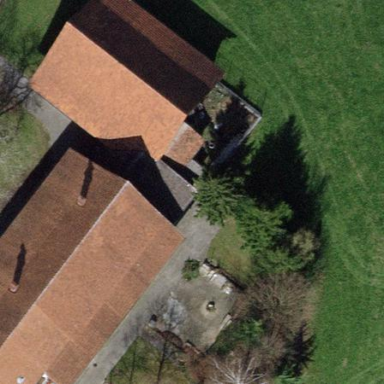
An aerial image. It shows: Shed.